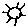
Label: sun